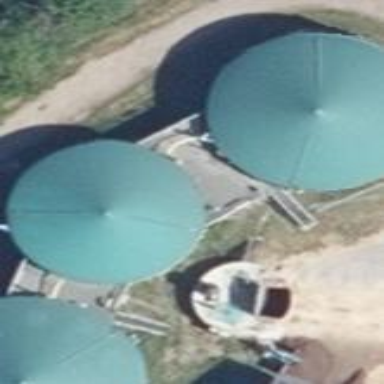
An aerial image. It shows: Digester building.